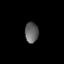
Tissue: lung
Cell type: Epithelial cells
Senescence score: 0.2165
Nuclear area (px): 263
Mean DAPI intensity: 100.03